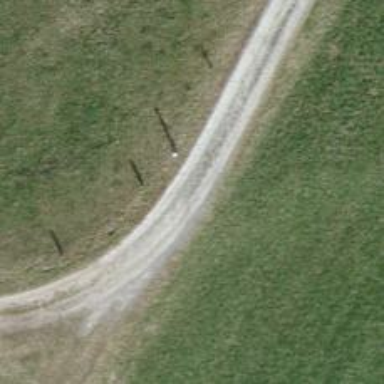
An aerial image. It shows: Unpaved track with grade3 tracktype.